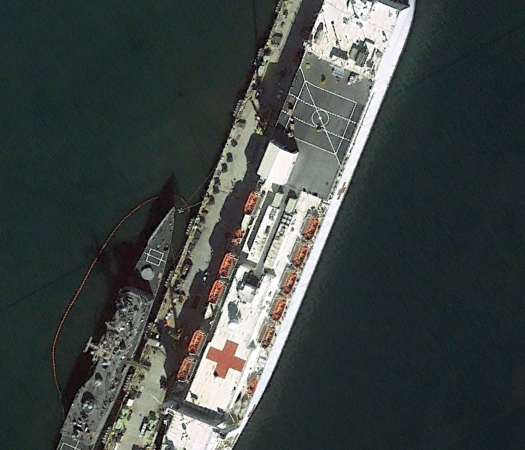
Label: Medical_ship